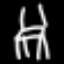
Label: chair